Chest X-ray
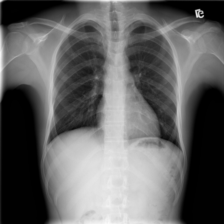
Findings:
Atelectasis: negative
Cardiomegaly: negative
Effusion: negative
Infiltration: negative
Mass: negative
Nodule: negative
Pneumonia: negative
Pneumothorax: negative
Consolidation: negative
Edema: negative
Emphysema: negative
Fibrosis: negative
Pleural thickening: negative
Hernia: negative